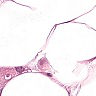
Metastatic tissue present: yes